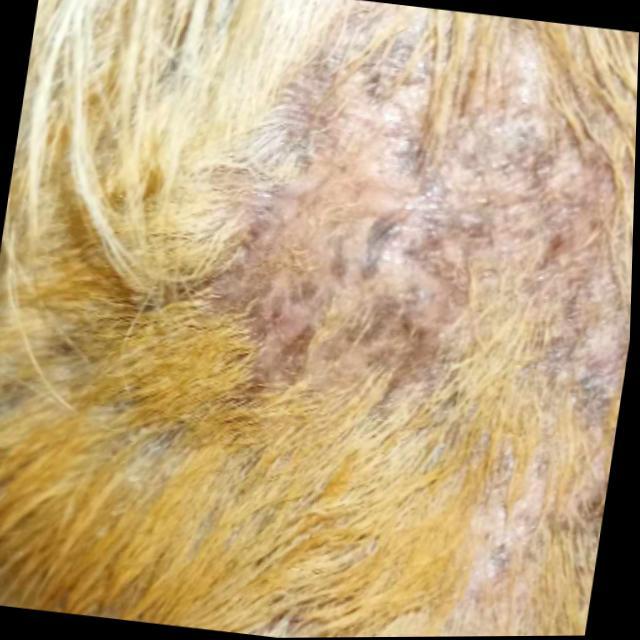
Canine demodicosis (Demodex mange) — caused by Demodex canis mites. Presents with alopecia, follicular papules, pustules, and comedones. Often localized on face and forelimbs.